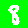
Digit: 8